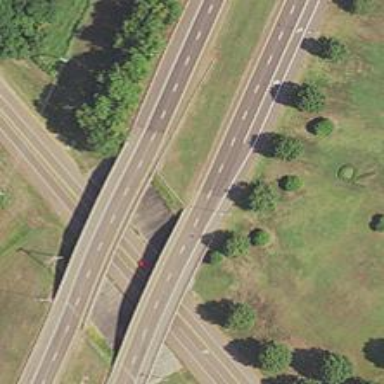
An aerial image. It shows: Bridge over dual carriageway trunk highway.